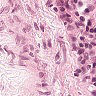
Metastatic tissue present: no